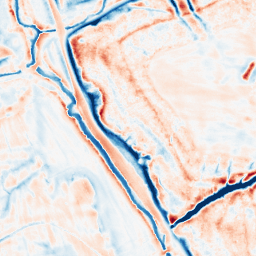
Category: edge_preserving
Decomposition family: bilateral
Decomposition parameters: d: 21
sigma_color: 150
sigma_space: 100
Upsampling method: sinc_hamming
Upsampling parameters: scale: 2
kernel_size: 4
Upsampling scale: 2